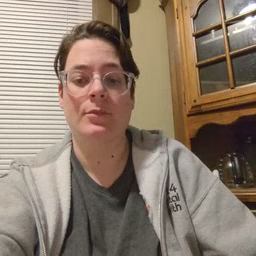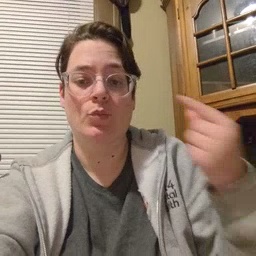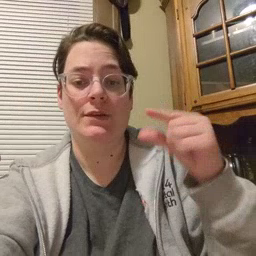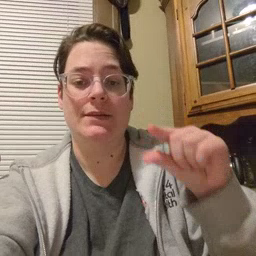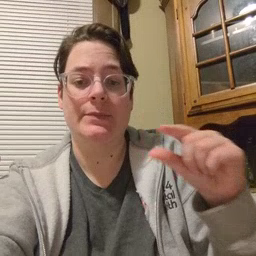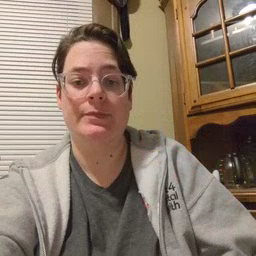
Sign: green